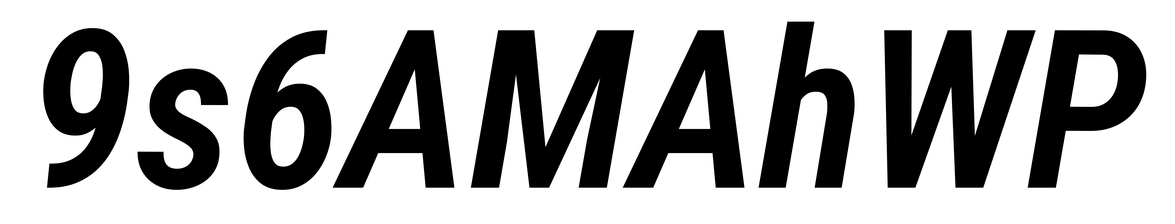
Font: Roboto-Italic_Condensed_SemiBold_Italic